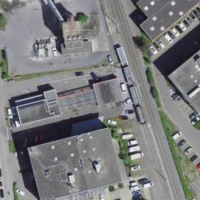
EUNIS habitat code: 54
Species observed at this site:
Plantago major